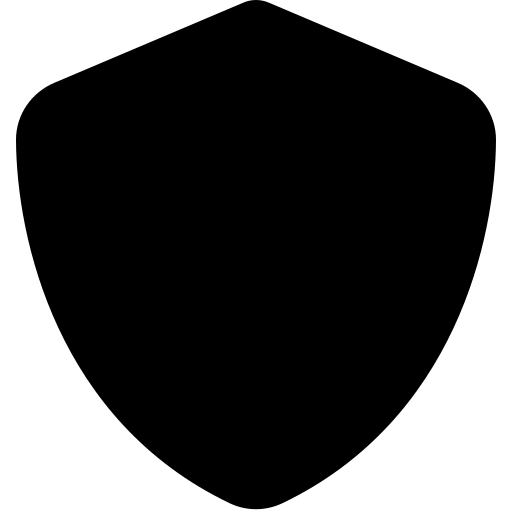
Tags: icon, FontAwesome, fa-icon, solid, shield